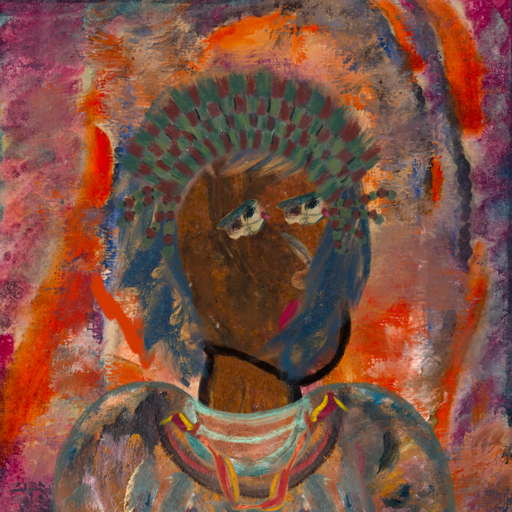
Background: Experience, Head And Neck Side: Mosgoul, Face Side: Pipe, Bust: Boggyland, Hair Side: In_The_Sun, Head Accessory: After_Raid_Crown, Second Necklace: Gypsy_Mother_1, Necklace: Blank, Baby: Blank